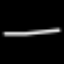
Label: line